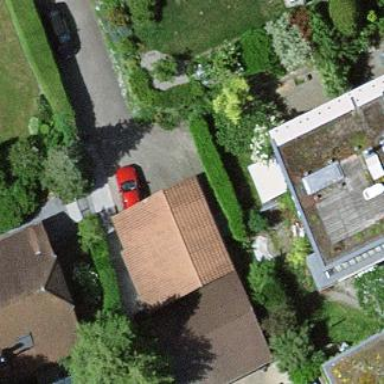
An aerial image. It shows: Garage.